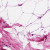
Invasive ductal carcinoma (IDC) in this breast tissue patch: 0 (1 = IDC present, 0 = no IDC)